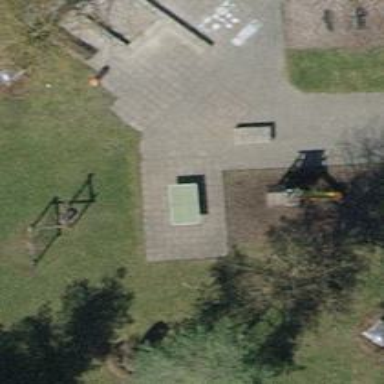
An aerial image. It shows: Playground area for leisure activities on the land.